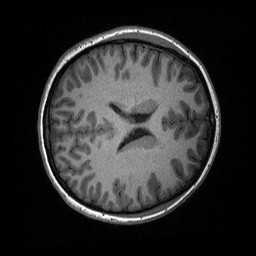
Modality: T1w
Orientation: axial
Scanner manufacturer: siemens
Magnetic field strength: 3 T
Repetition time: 2.3 s
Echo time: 0.00226 s